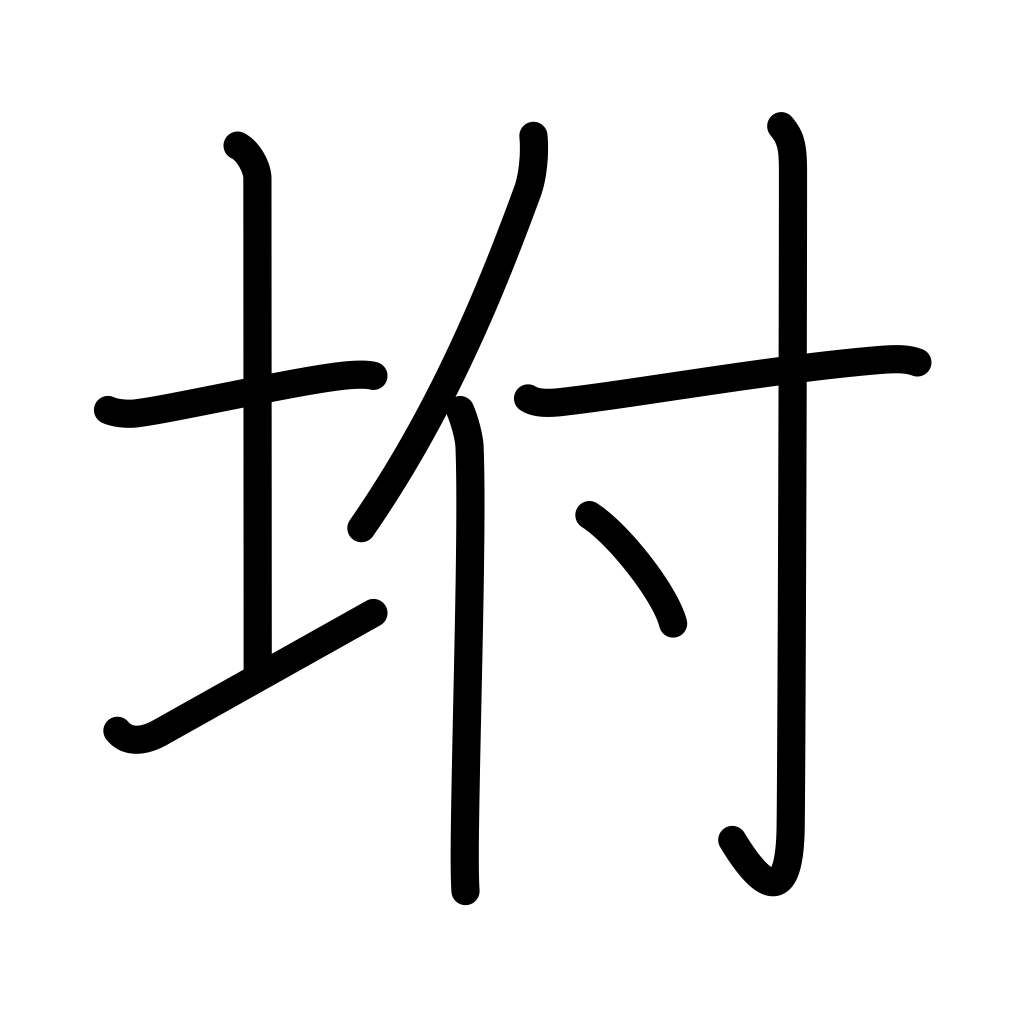
Meaning: slope, hill